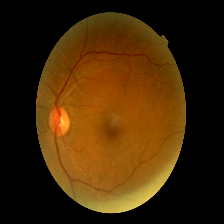
Diabetic retinopathy grade: Mild